Question: I have a UIButton called Cell Button this is in my .h file
'''
@interface CellButton : UIButton
@property (nonatomic,retain) CellButton *property;
'''
In this cell I have 2 buttons both of the same class, and then I want to set 'btn1.property = 0;' and 'btn2.property = 1;' I set this in cell for row at indexPath.
Then I call this when the buttons are pressed:
'''
[cell.Btn1 addTarget:self action:@selector(BtnClicked:) forControlEvents:UIControlEventTouchUpInside];
[cell.Btn2 addTarget:self action:@selector(BtnClicked:) forControlEvents:UIControlEventTouchUpInside];
'''
Here is the method:
'''
-(void)BtnClicked:(UIButton*)sender{
DiningHallTableViewController *dtvc = [self.storyboard instantiateViewControllerWithIdentifier:@"DiningHallTableViewController"];
[self.navigationController pushViewController:dtvc animated:YES];
//depending on what button is tapped I want to send the number of the button pressed
}
'''
How can I make this sending the number?

This is in my cellForRowAtIndexPath
In my method BtnClicked I have
'''
NSIndexPath *myIP = [NSIndexPath indexPathForRow:sender.tag inSection:0];
TwoMealsTableViewCell *cell = (TwoMealsTableViewCell*)[self.tableView cellForRowAtIndexPath:myIP];
'''
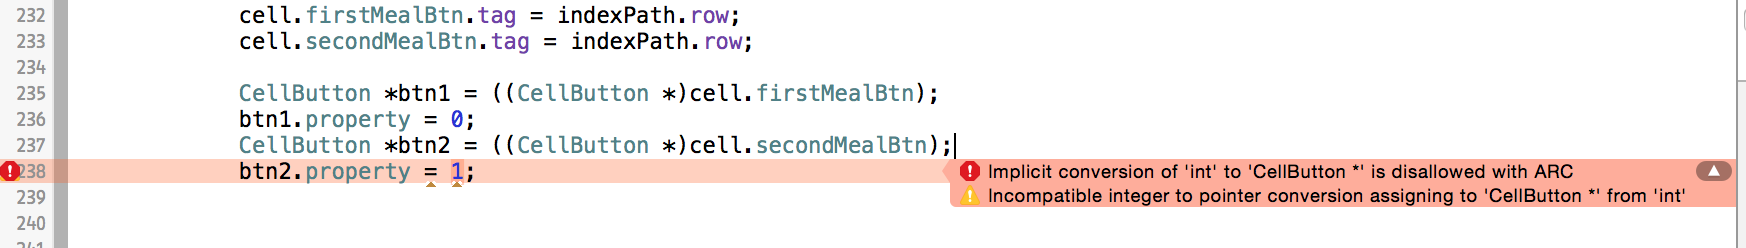
Answer: '''
-(void)tableView:(UITableView *)table cellForRowAtIndexPath(IndexPath *):indexPath
{
// Assuming one section, if not then just take section number into account when getting cell
// You should be doing this part already
cell = self.contentArray[indexPath.row];
// Set tags on the buttons
cell.btn1 = [[CellButton alloc] init];
cell.btn2 = [[CellButton alloc] init];
cell.btn1.property = 0;
cell.btn2.property = 1;
[cell.btn1 addTarget:self action:@selector(BtnClicked:)forControlEvents:UIControlEventTouchUpInside];
[cell.btn2 addTarget:self action:@selector(BtnClicked:) forControlEvents:UIControlEventTouchUpInside];
// do anything else you need to do with the cells
return cell
}
-(void)BtnClicked:(UIButton *)sender{
DiningHallTableViewController *dtvc = [self.storyboard instantiateViewControllerWithIdentifier:@"DiningHallTableViewController"];
[self.navigationController pushViewController:dtvc animated:YES];
//depending on what button is tapped I want to send the number of the button pressed
if ([sender isKindOfClass[CellButton class]]) {
property = ((CellButton *)sender).property;
}
// Now do whatever you need to do with the number
}
'''
I also should add that you should do navigation via storyboard segues, assuming you're developing for iOS 5+, rather than creating a new VC and pushing it onto the stack. There are many tutorials online for using storyboard segues, <URL>.
From the screenshot, it's clear that your problem is in the code:
'''
@interface CellButton : UIButton
@property (nonatomic,retain) CellButton *property;
'''
You are setting the type of property as a CellButton, when you really want it to be an integer. Change the above line to
'''
@interface CellButton : UIButton
@property (nonatomic) NSInteger property;
'''
And the way that you are doing navigation just isn't in line with current best practices. Although if you're not using storyboards (I can't see why you wouldn't be) I suppose your solution works.